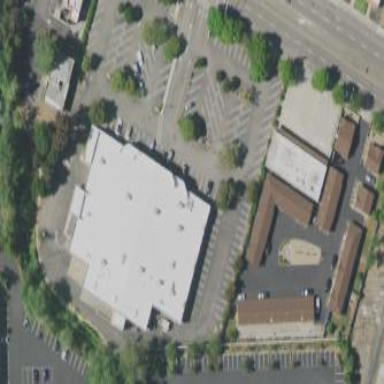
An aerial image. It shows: Retail area.